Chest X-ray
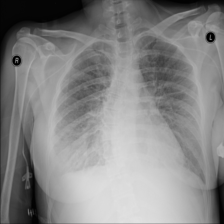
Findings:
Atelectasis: negative
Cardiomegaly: negative
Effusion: negative
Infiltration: negative
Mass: negative
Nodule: negative
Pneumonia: negative
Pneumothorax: negative
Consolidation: negative
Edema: negative
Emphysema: negative
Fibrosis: negative
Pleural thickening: negative
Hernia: negative